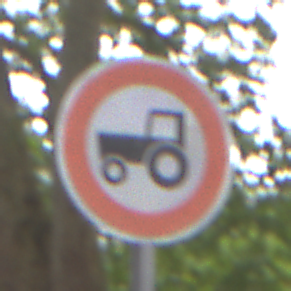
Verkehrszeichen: VerbotKraftfahrzeugeZuegeNichtSchneller25
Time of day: MorningAfternoon
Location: Outdoor (Urban)
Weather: Overcast
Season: NotSpecified
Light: Natural